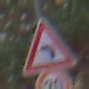
Verkehrszeichen: KurveLinks
Zusatzzeichen unten: Geschwindigkeit70
Umgebung: Outdoor, Nature
Tageszeit: MorningAfternoon
Wetter: PartlyCloudy
Licht: Natural
Jahreszeit: NotSpecified
Kontrast: LowContrast